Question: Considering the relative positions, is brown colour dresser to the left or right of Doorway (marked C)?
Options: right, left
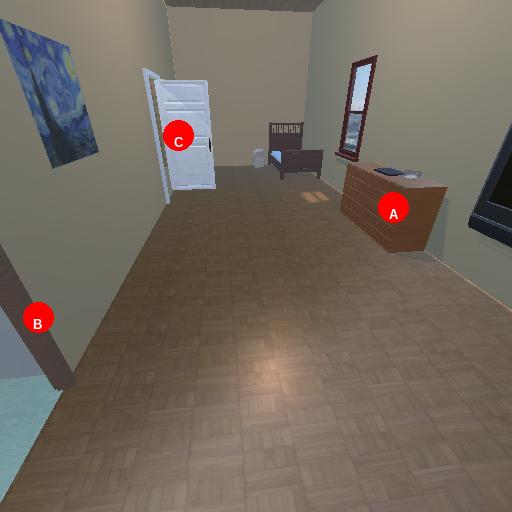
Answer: right